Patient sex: M
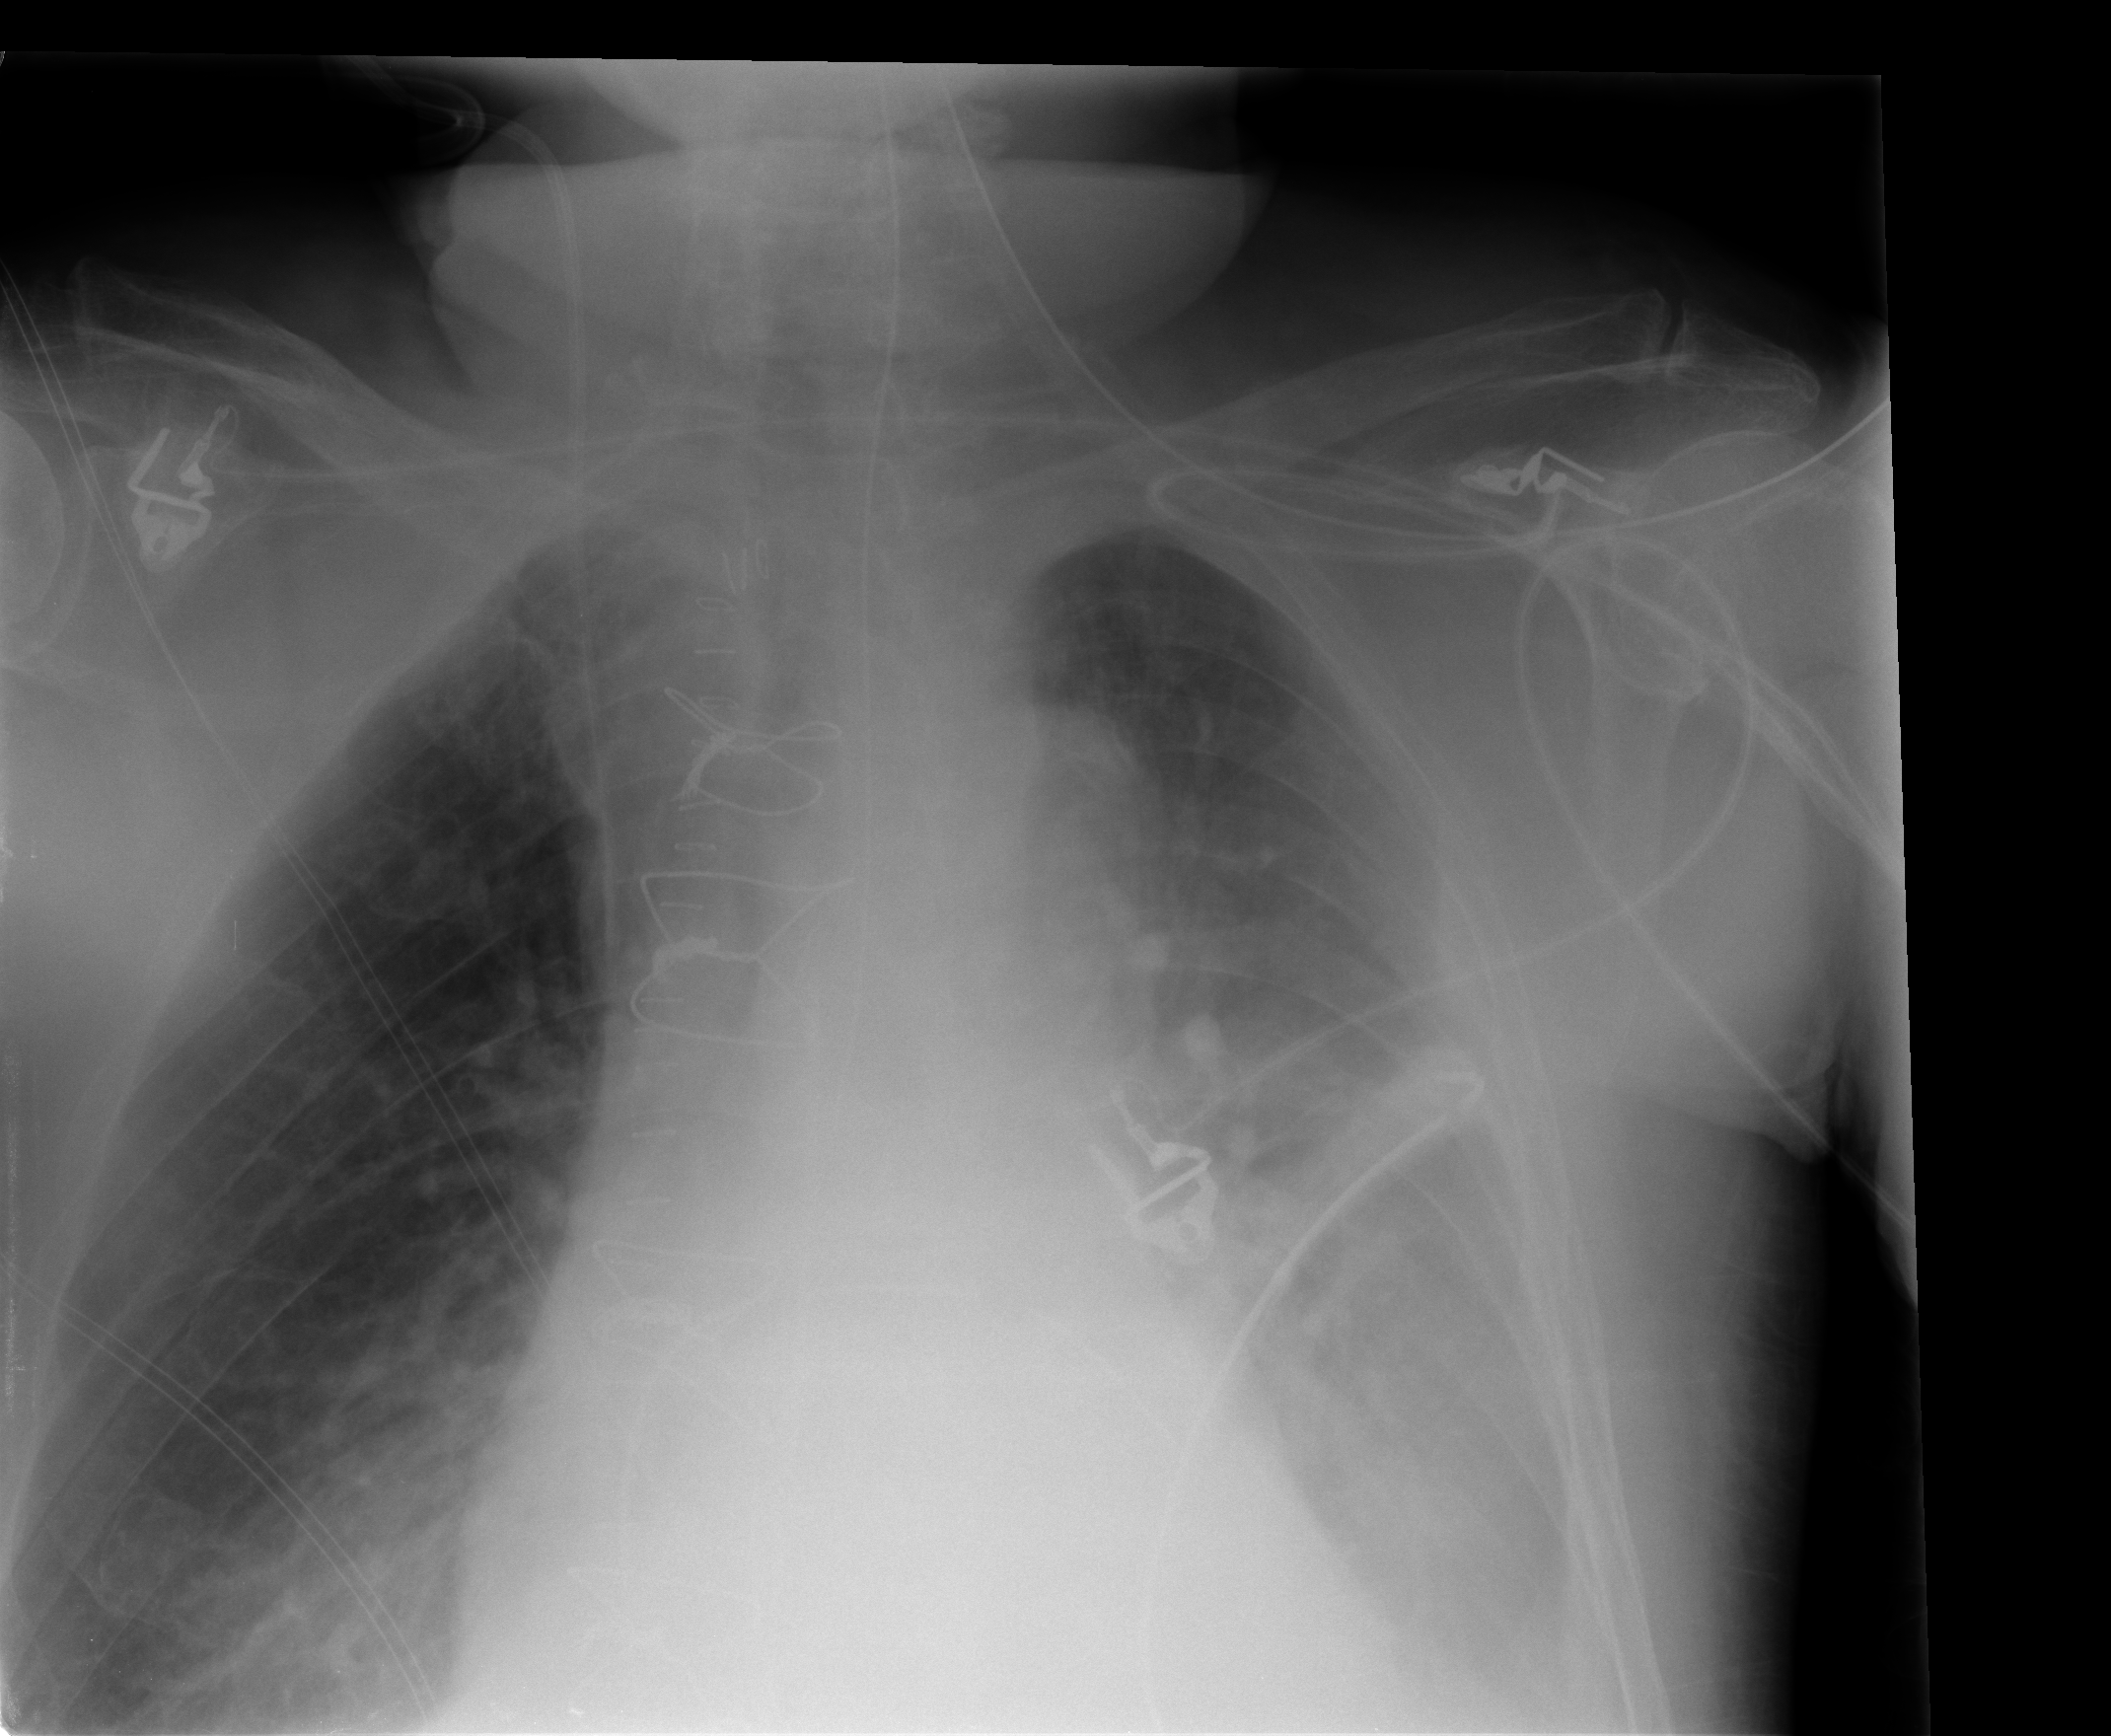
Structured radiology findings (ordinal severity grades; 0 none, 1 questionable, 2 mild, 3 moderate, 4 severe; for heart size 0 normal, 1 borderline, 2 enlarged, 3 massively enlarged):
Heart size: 0
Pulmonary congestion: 1
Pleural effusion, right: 1
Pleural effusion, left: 2
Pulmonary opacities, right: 0
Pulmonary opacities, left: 0
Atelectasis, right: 3
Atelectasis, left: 2